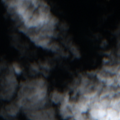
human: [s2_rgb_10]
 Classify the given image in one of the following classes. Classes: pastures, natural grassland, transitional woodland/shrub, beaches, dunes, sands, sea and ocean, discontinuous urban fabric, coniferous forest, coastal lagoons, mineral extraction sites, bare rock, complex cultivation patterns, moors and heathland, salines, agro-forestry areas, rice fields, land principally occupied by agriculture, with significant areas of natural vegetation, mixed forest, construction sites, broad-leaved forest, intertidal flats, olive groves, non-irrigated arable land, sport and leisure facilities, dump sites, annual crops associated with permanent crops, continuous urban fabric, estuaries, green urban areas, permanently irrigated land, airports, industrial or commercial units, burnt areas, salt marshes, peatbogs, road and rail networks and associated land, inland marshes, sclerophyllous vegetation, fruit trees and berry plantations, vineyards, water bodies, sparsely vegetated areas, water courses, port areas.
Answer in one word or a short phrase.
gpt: sea and ocean